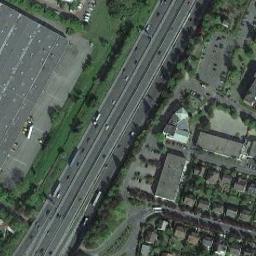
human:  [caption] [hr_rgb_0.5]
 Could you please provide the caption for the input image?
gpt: The freeway is next to the houses and some trees .

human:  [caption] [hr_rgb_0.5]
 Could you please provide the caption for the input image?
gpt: A straight freeway is a residential area on one side and on the other side is a big building .

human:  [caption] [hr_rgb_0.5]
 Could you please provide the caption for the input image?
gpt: There are different Numbers of cars on each highway .

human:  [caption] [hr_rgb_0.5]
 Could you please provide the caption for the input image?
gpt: There are many buildings and green plants on both sides of the freeway, And there are many cars on the freeway .

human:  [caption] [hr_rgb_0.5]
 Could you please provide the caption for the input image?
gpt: There are many buildings and some trees beside the freeway .